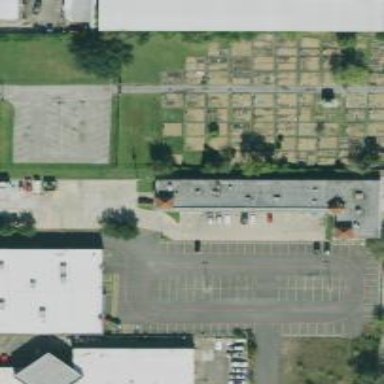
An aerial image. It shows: Parking space.